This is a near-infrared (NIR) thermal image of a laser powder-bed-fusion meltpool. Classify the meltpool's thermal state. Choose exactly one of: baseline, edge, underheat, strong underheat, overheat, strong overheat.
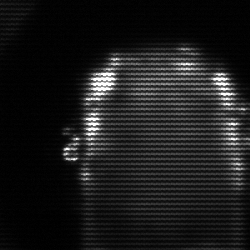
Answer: baseline